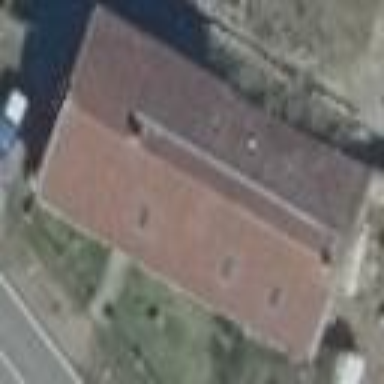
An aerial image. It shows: Farm building with gabled roof.